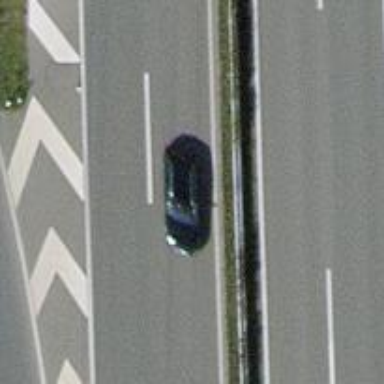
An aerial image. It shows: Motorway.